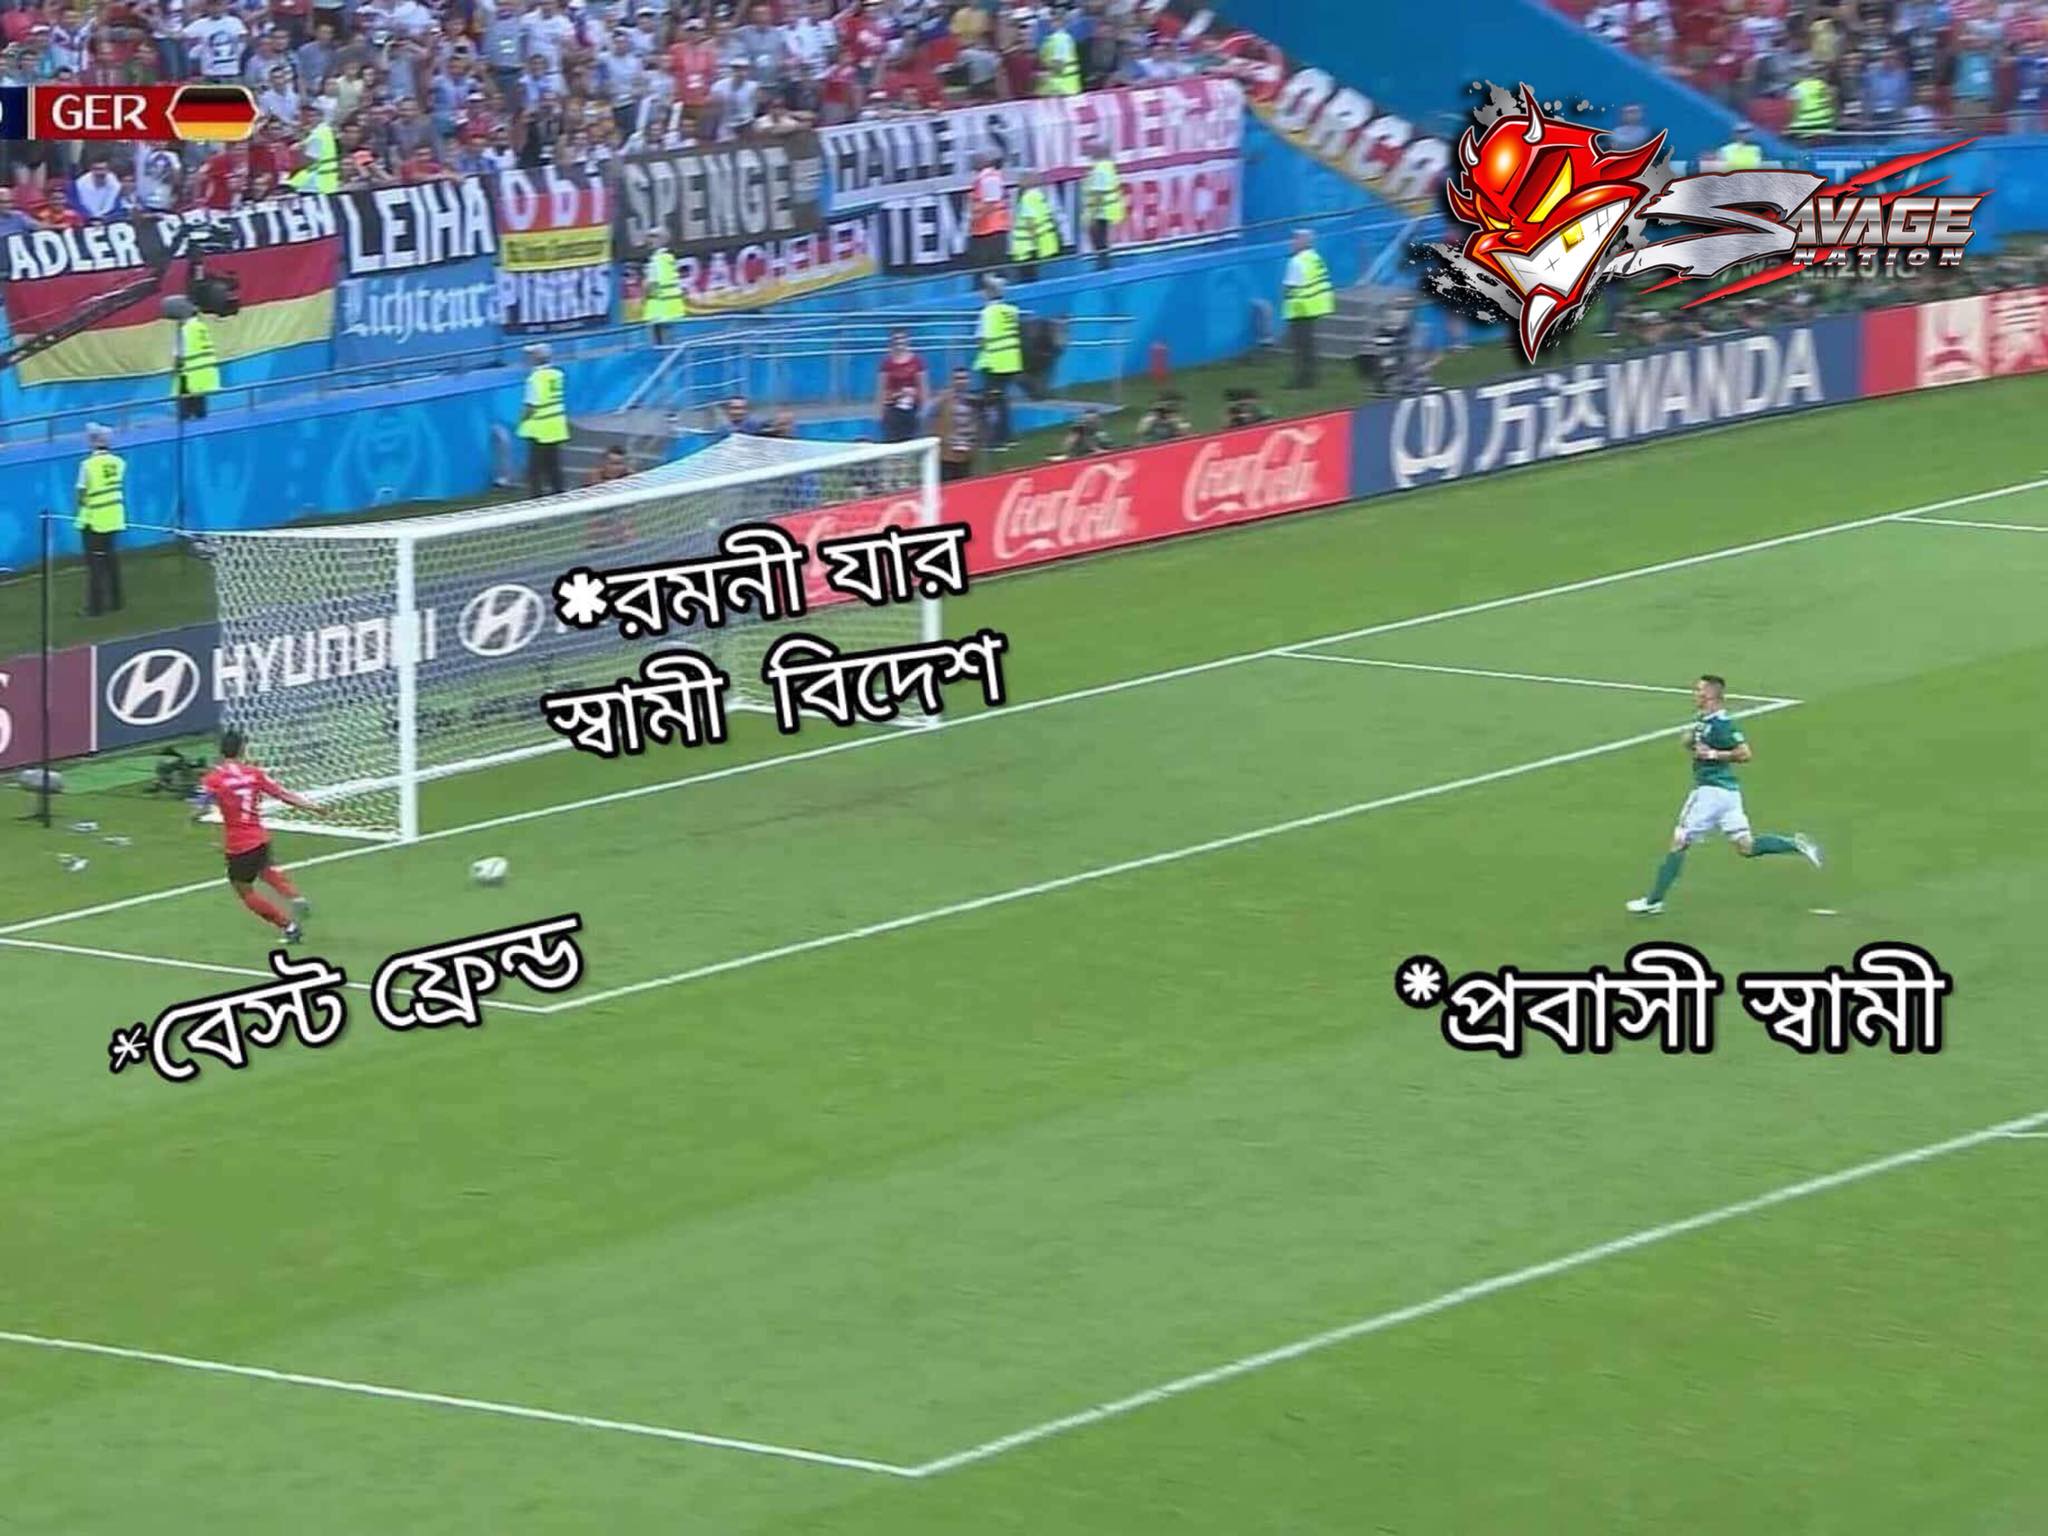
Caption: *রমনী যার স্বামী বিদেশ    *বেস্ট ফ্রেন্ড    *প্রবাসী স্বামী
Label: hate